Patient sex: F
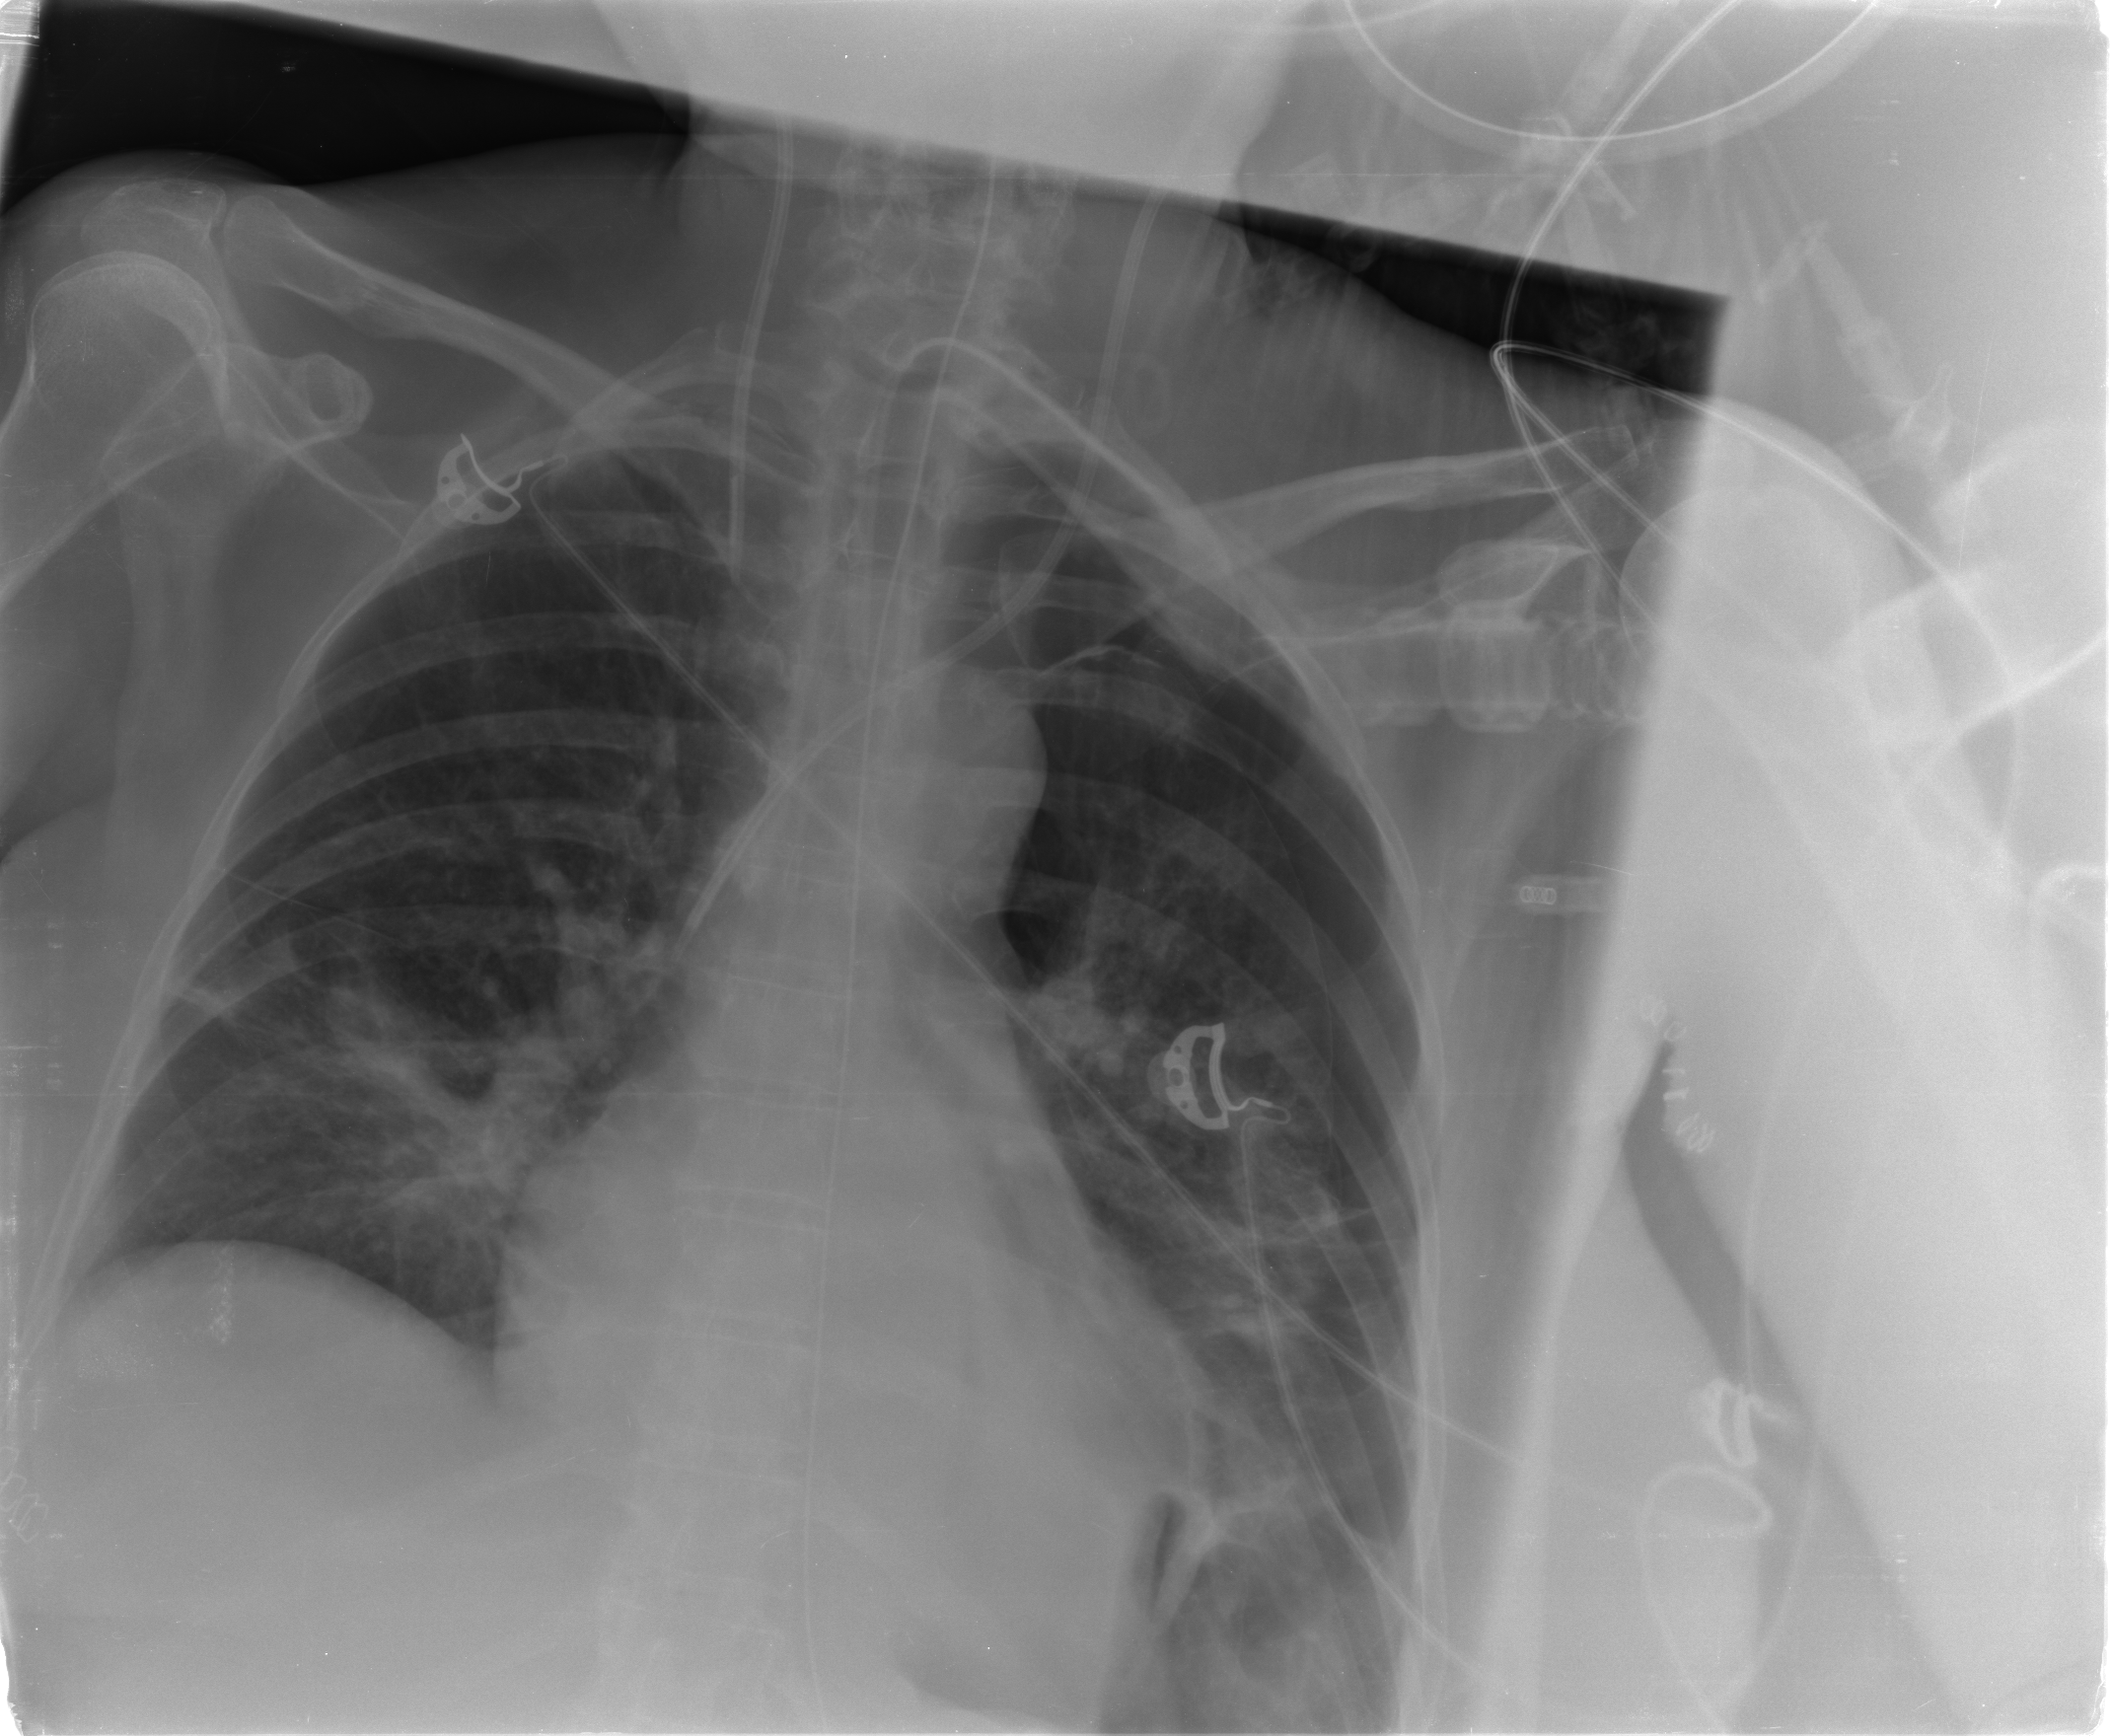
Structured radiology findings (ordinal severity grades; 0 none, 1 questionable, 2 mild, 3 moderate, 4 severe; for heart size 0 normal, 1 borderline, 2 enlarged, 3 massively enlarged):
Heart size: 2
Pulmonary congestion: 2
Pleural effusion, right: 1
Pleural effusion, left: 2
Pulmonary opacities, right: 1
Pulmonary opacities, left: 0
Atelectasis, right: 1
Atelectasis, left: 2